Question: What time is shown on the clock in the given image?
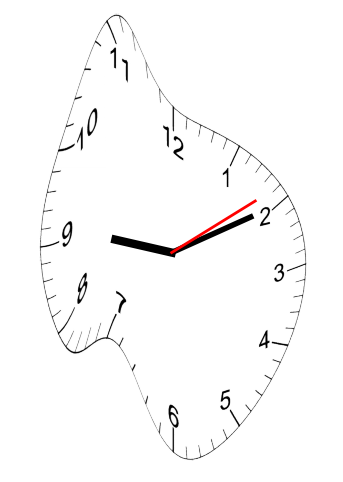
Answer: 09:10:09